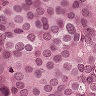
Metastatic tissue present: yes